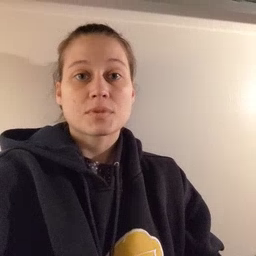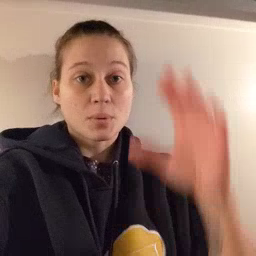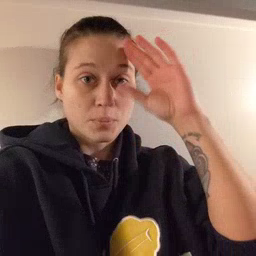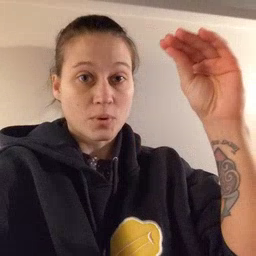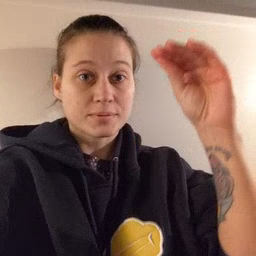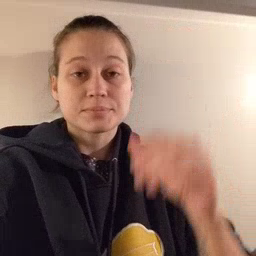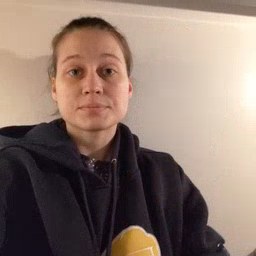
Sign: boy